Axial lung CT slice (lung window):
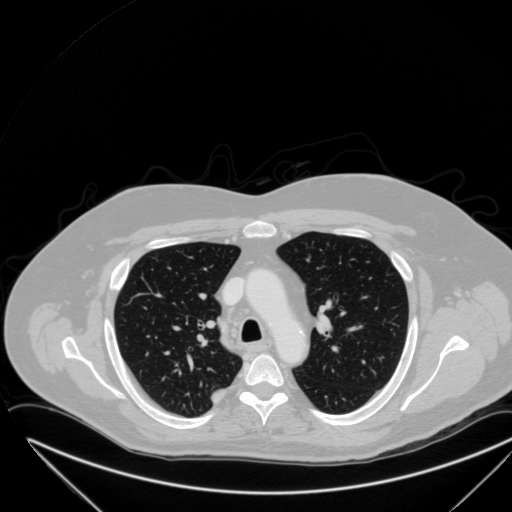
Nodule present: yes
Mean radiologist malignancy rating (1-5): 4